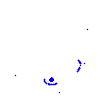
Particle: electron